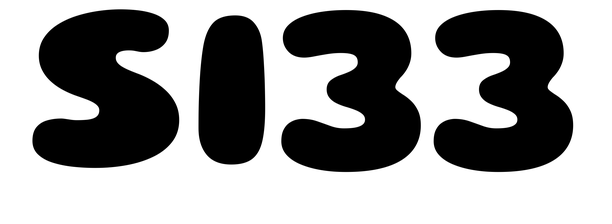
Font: Gluten_ExtraBold